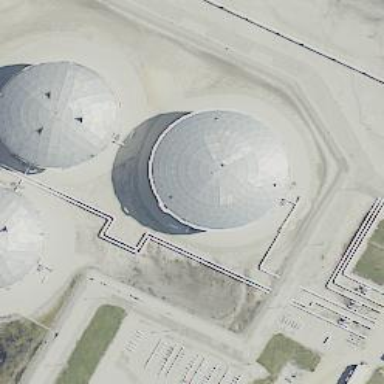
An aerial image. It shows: Storage tank which is man-made and housed in building.